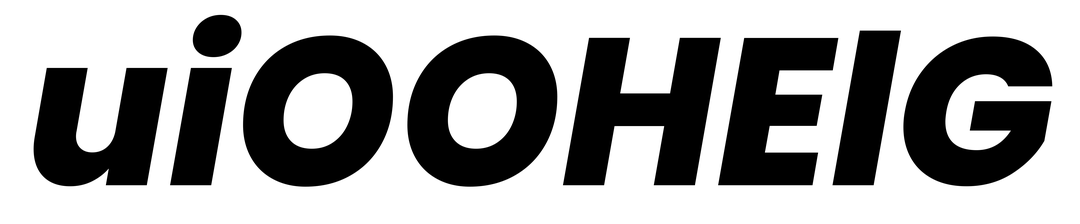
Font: Poppins-ExtraBoldItalic